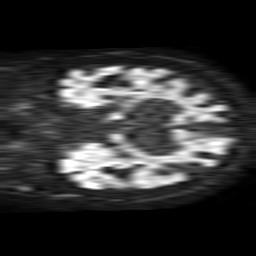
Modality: TRACE
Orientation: coronal
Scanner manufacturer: philips
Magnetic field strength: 1.5 T
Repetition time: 3.395 s
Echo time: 0.09092 s